Interaction volume radius: 10 \u00c5
Interaction volume height: 10 \u00c5
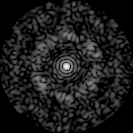
Disorder parameter: 0.7306